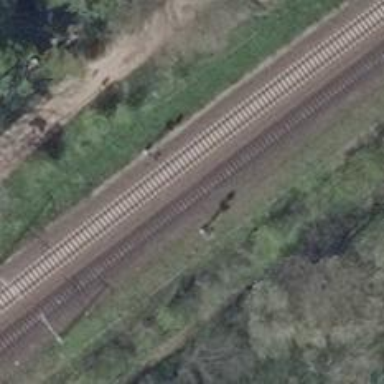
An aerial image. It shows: Rail on embankment with electrified contact lines.